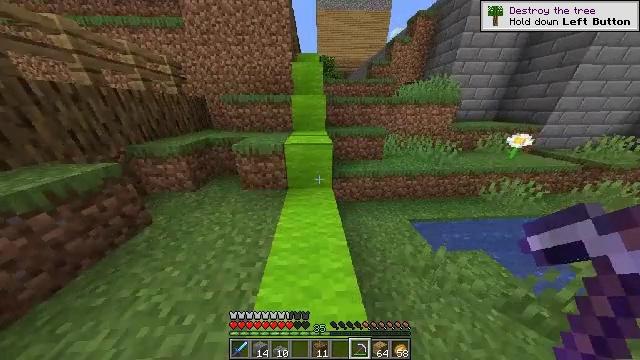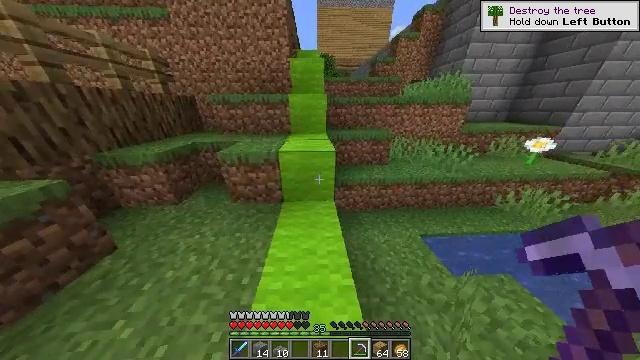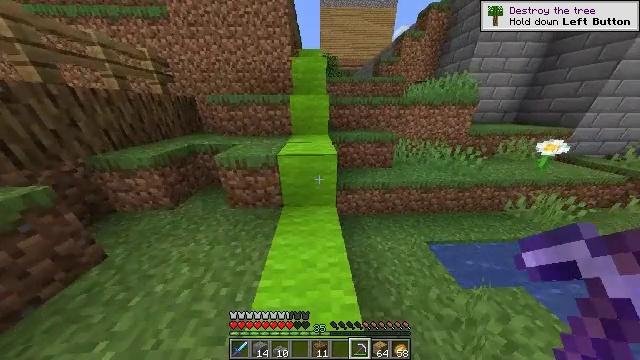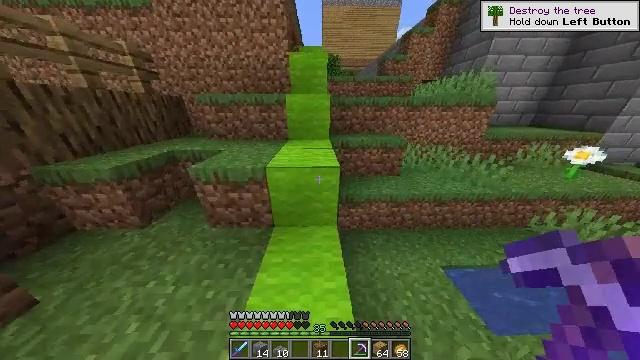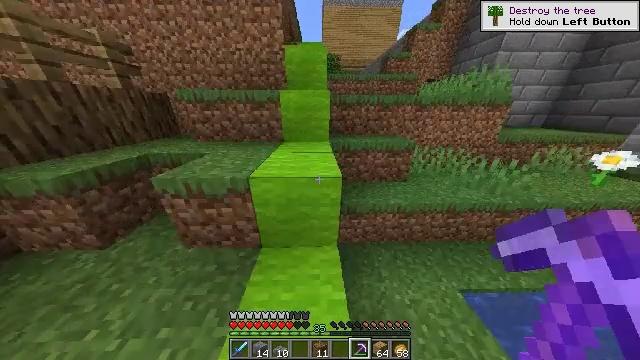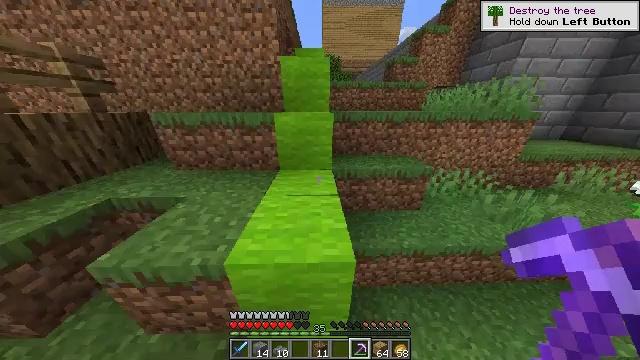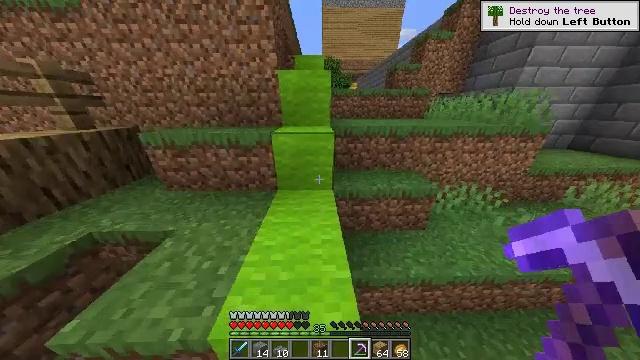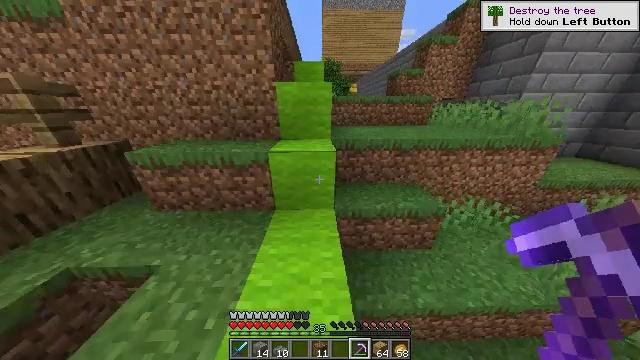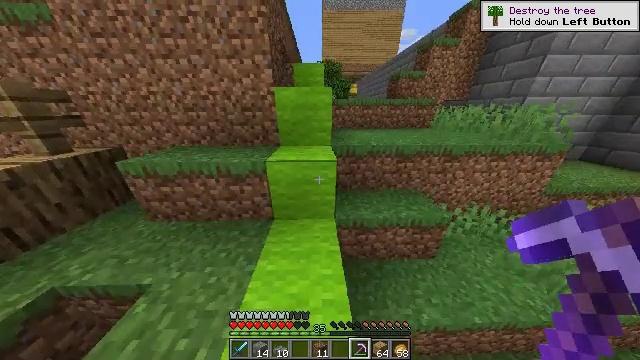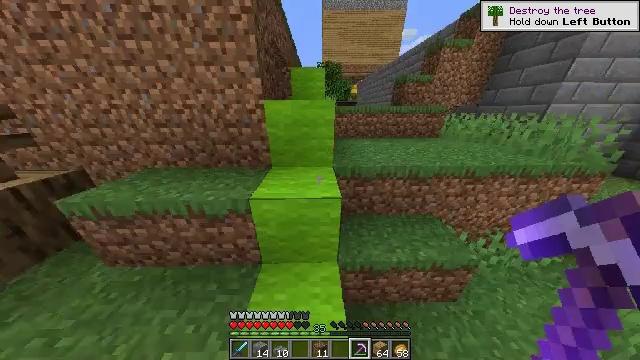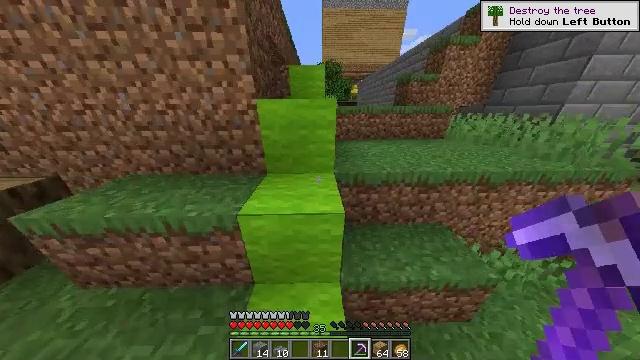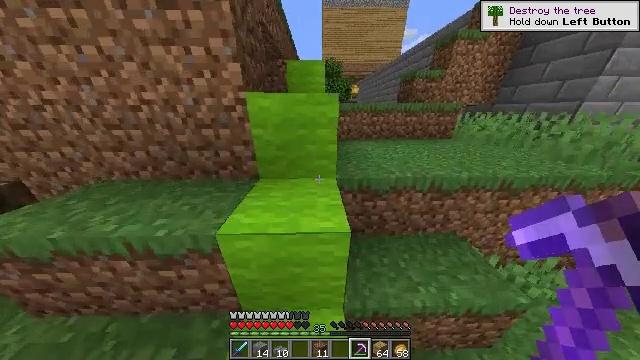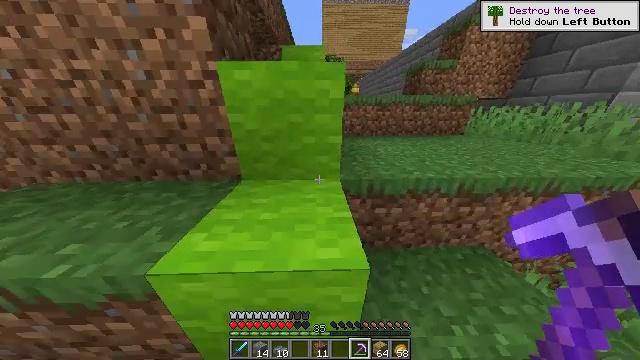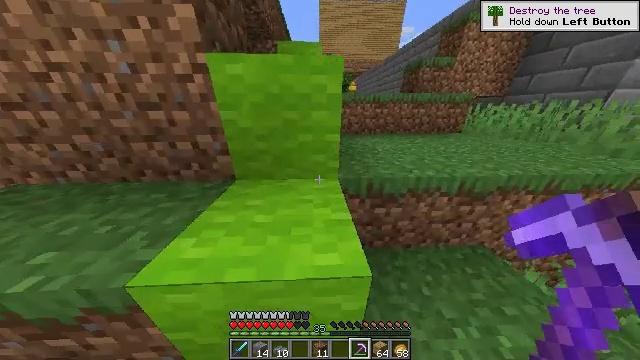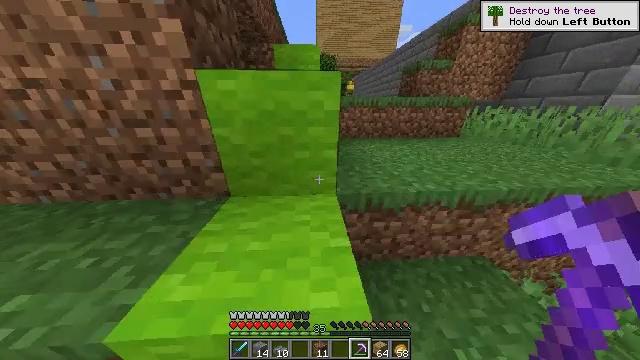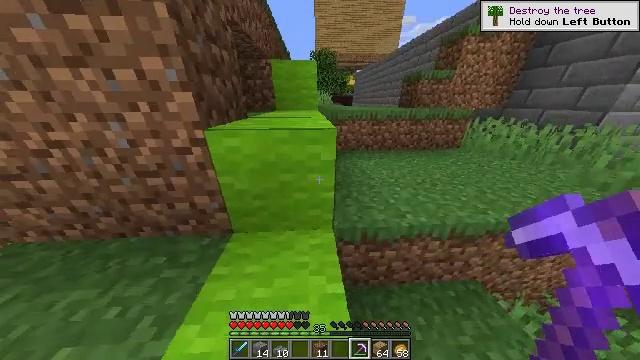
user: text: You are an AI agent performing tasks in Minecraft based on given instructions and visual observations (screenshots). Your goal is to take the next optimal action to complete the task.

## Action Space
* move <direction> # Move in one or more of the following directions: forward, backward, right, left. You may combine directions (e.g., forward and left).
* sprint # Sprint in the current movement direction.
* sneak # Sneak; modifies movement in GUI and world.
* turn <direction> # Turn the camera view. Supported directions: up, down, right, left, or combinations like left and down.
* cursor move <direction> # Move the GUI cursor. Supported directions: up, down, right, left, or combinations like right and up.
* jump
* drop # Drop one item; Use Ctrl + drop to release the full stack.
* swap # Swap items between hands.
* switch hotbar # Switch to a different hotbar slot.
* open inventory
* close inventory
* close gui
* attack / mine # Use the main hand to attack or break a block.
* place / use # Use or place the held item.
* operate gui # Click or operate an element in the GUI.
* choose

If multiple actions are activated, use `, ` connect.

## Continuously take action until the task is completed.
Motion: motion action
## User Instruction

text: Get stone bricks for construction purposes.
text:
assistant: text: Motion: move forward
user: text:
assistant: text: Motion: move forward
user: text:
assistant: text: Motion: move forward
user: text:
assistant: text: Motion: move forward
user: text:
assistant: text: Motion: move forward, jump
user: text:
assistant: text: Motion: move forward, jump
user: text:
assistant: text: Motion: move forward
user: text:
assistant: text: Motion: move forward
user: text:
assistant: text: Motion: move forward
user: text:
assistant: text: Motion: move forward
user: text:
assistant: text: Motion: move forward
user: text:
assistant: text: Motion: move forward
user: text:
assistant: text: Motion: move forward
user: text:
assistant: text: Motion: move forward, jump
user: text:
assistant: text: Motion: move forward, jump
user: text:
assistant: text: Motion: move forward, jump
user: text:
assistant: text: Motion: move forward
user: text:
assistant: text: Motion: move forward
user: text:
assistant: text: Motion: move forward
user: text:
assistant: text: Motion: move forward
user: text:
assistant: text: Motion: move forward
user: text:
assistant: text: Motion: move forward, jump
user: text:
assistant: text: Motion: move forward, turn right, jump
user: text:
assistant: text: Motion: move forward, turn right, jump
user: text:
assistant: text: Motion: move forward, turn right
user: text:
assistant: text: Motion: move forward, turn right
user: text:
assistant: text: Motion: move forward, turn right and up
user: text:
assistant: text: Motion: move forward, turn right and up
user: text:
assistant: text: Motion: move forward, turn right and up
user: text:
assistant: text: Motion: move forward, turn right and up